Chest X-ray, PA view. Patient: 44 years old, sex M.
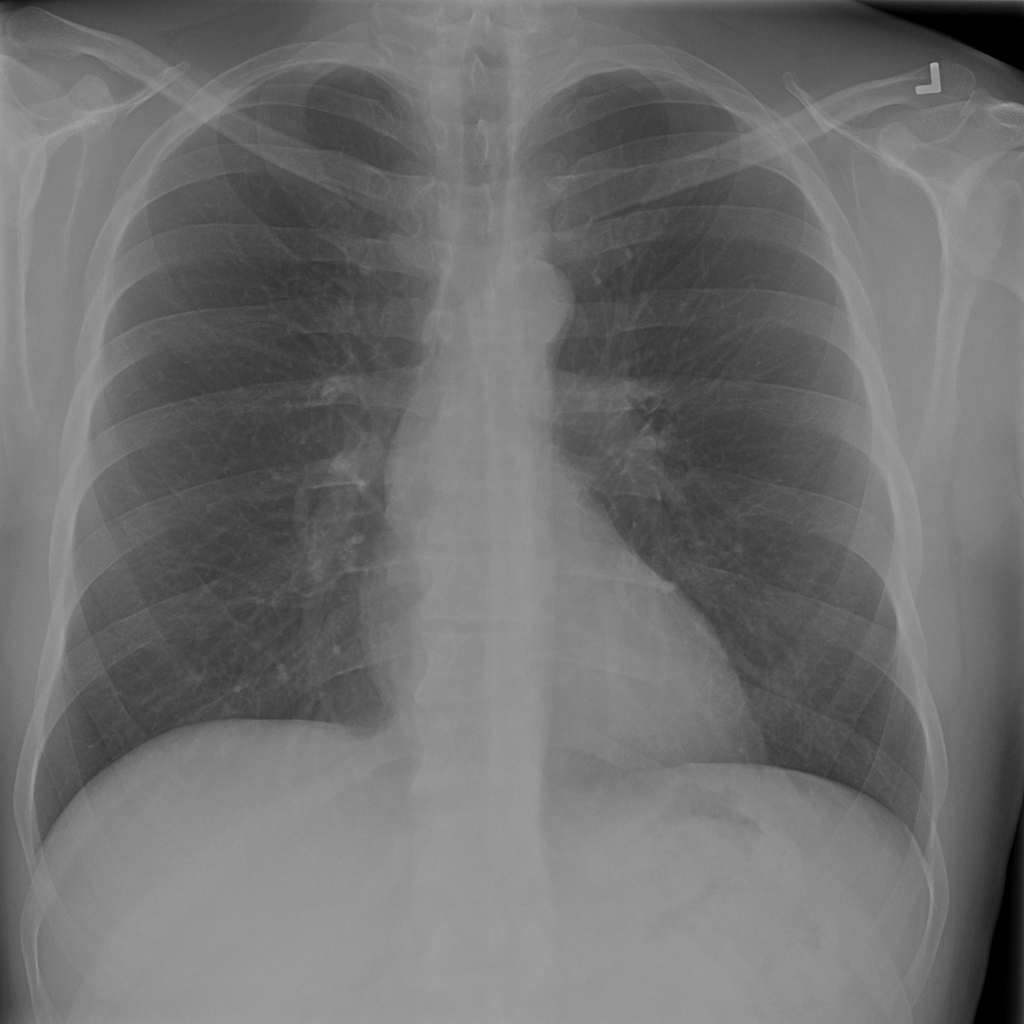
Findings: No Finding